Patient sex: M
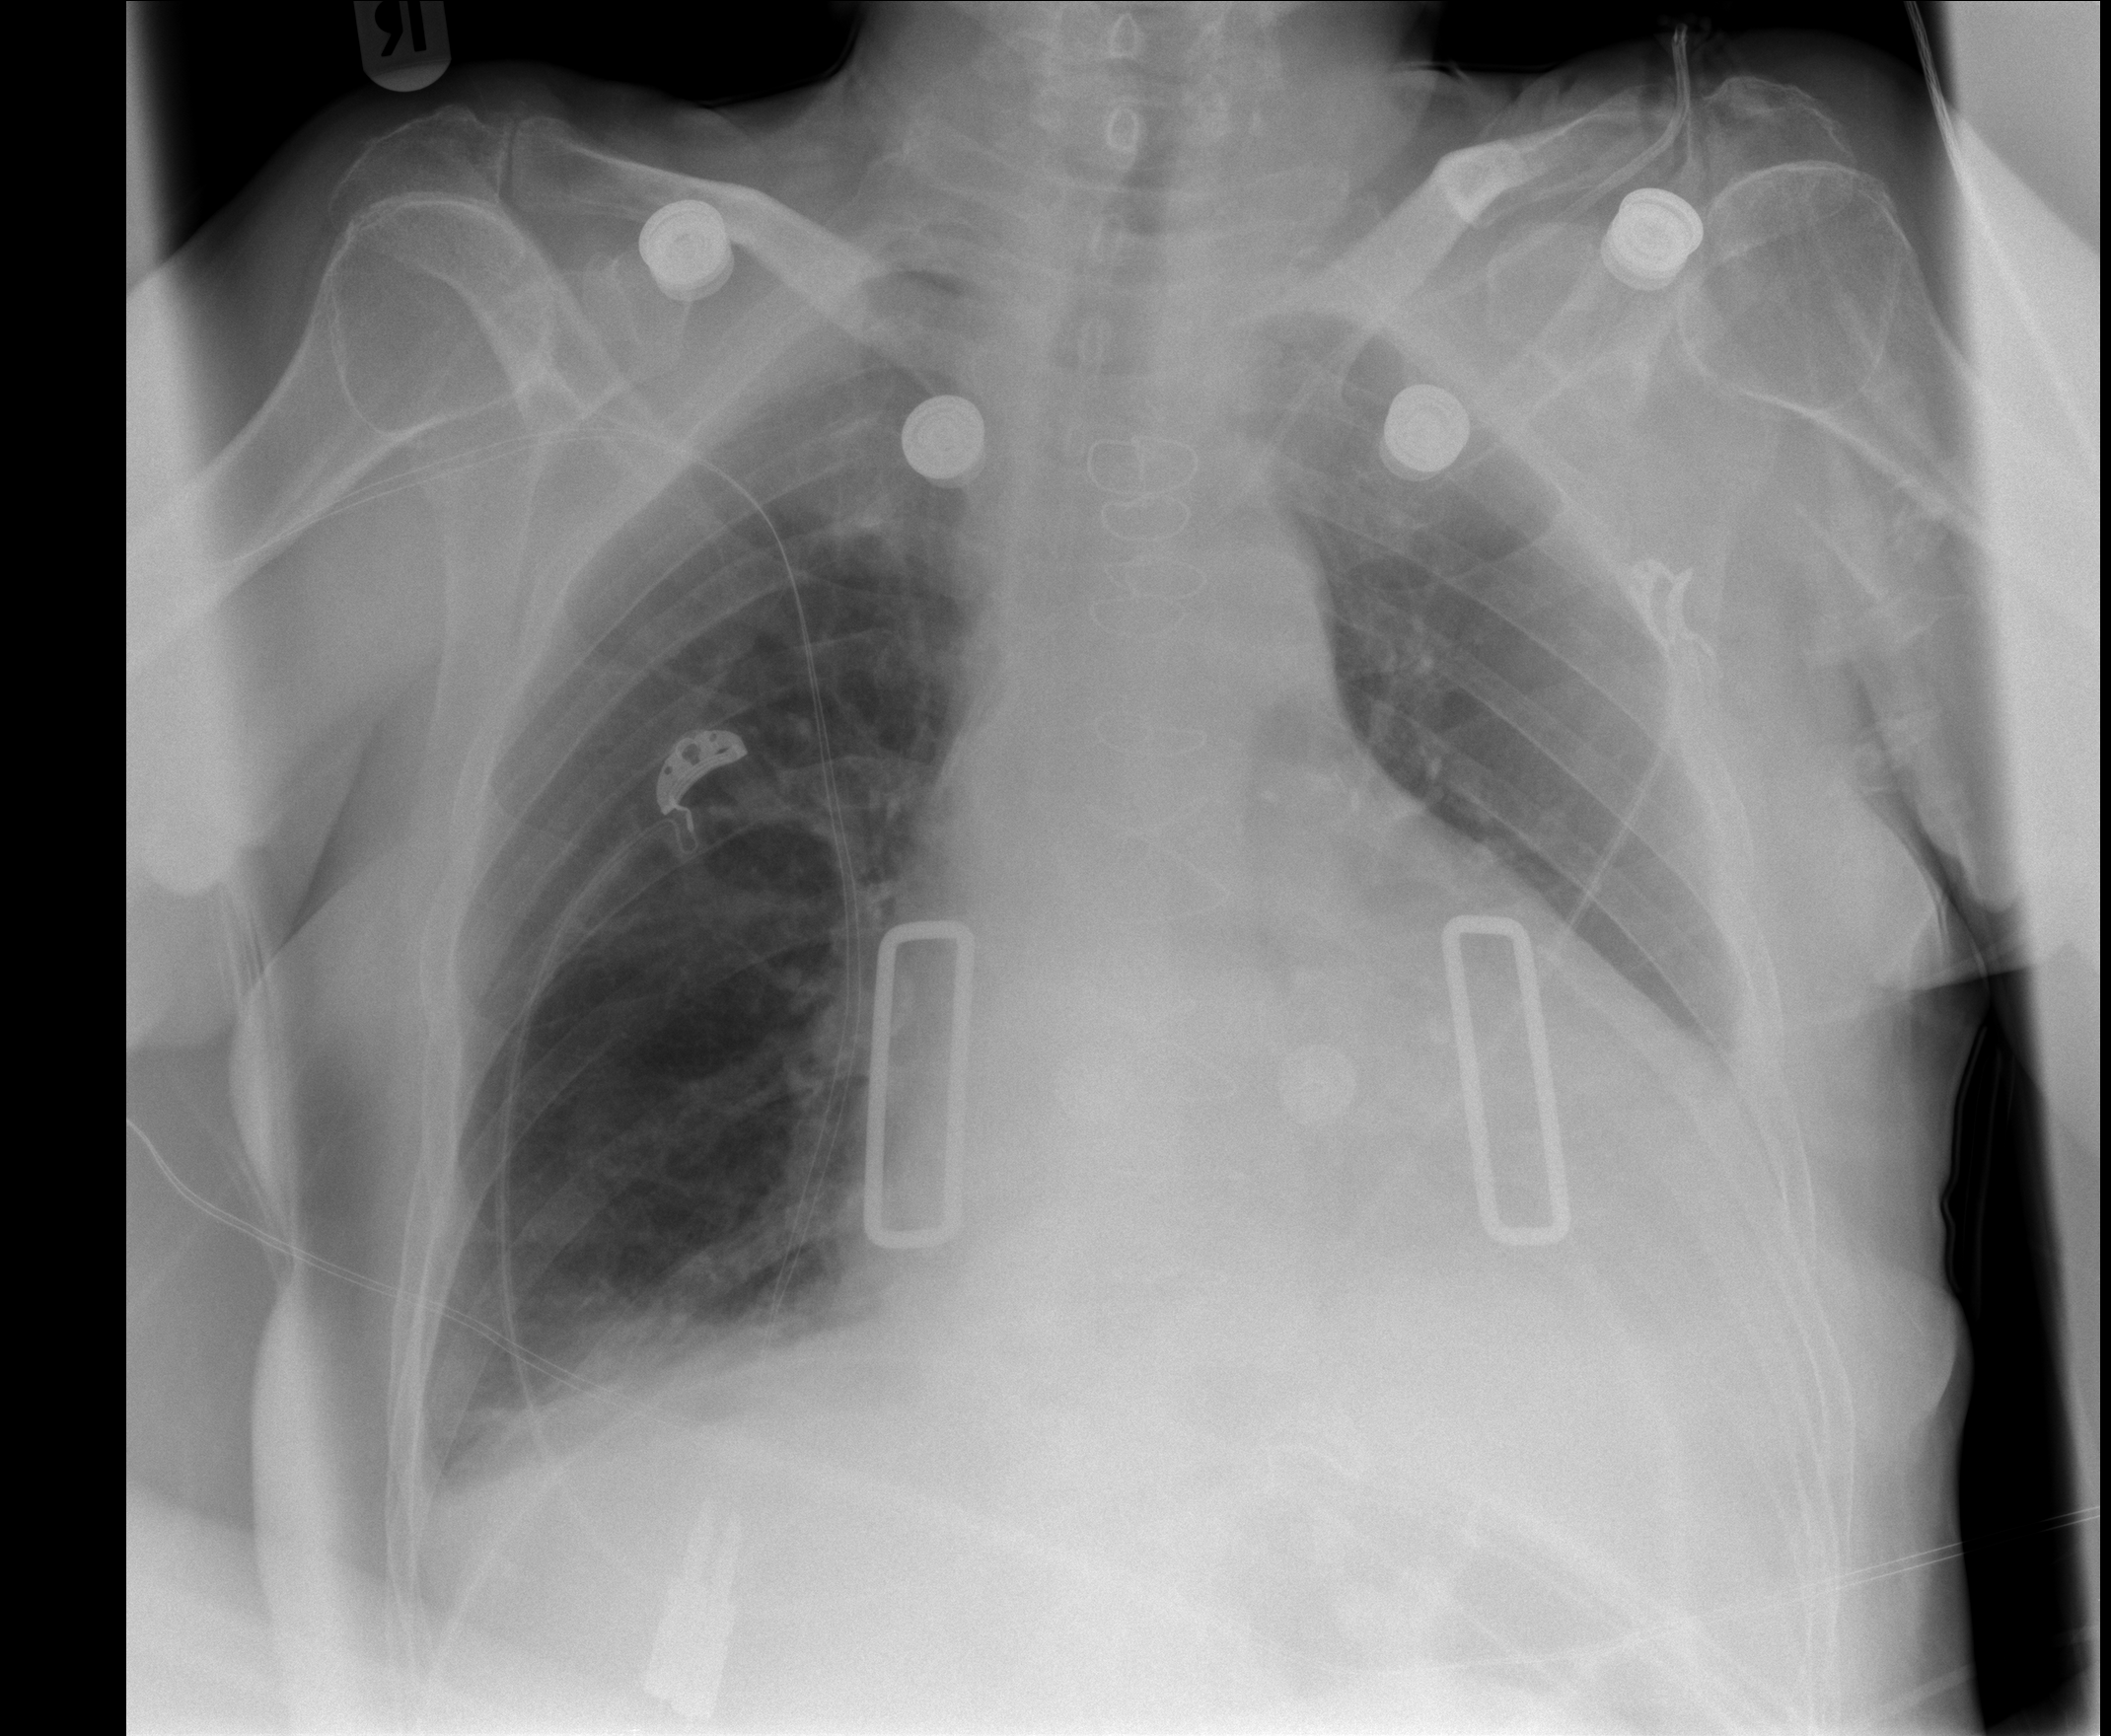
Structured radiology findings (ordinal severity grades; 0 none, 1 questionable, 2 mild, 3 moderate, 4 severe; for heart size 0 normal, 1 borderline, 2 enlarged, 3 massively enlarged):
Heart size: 2
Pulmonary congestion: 2
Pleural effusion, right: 1
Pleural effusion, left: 2
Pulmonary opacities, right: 0
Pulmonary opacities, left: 0
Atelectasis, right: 1
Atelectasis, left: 2